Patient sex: F
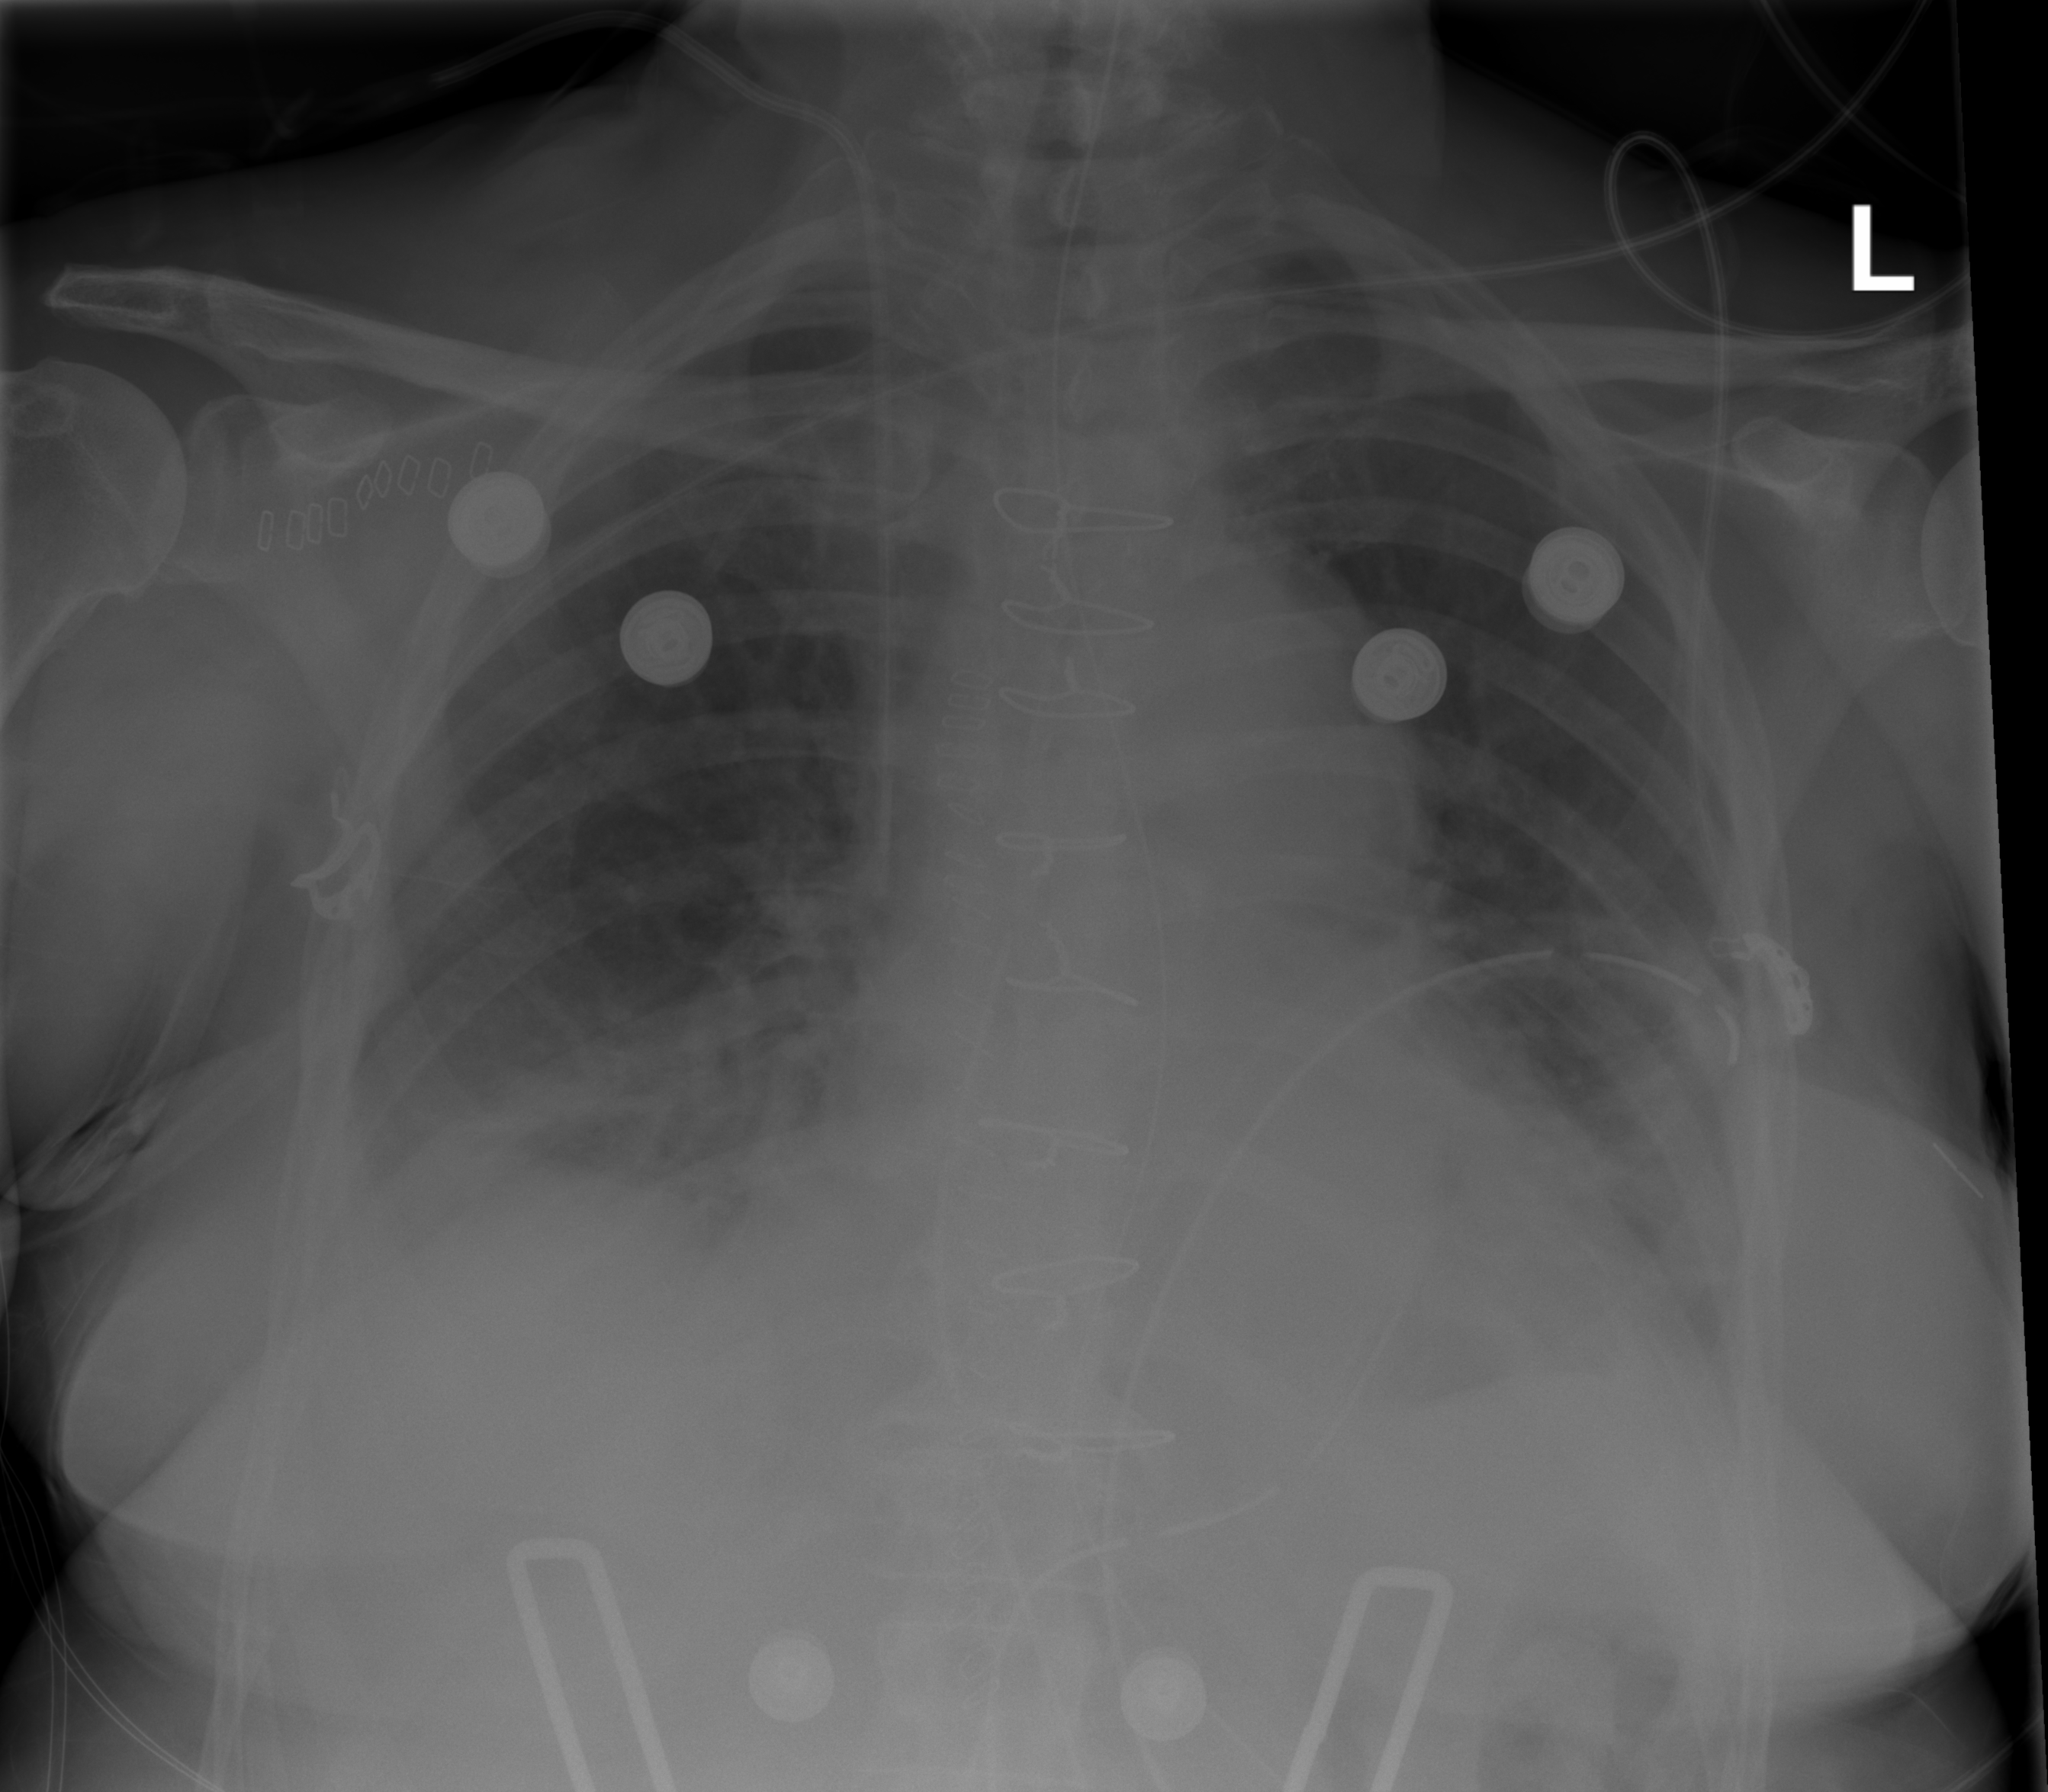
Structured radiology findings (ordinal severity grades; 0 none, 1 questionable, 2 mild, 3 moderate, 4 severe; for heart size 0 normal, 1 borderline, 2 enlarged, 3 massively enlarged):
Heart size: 2
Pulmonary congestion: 1
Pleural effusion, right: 2
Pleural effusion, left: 2
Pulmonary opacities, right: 2
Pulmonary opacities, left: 0
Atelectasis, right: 2
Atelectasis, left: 2